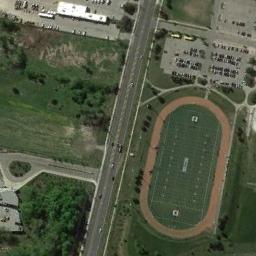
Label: ground_track_field